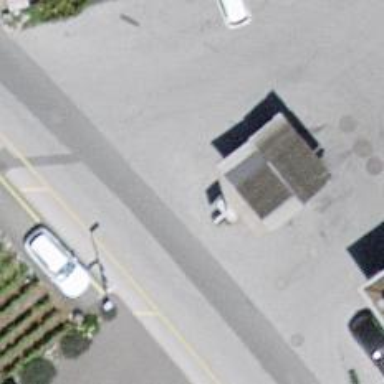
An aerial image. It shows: Fuel station.